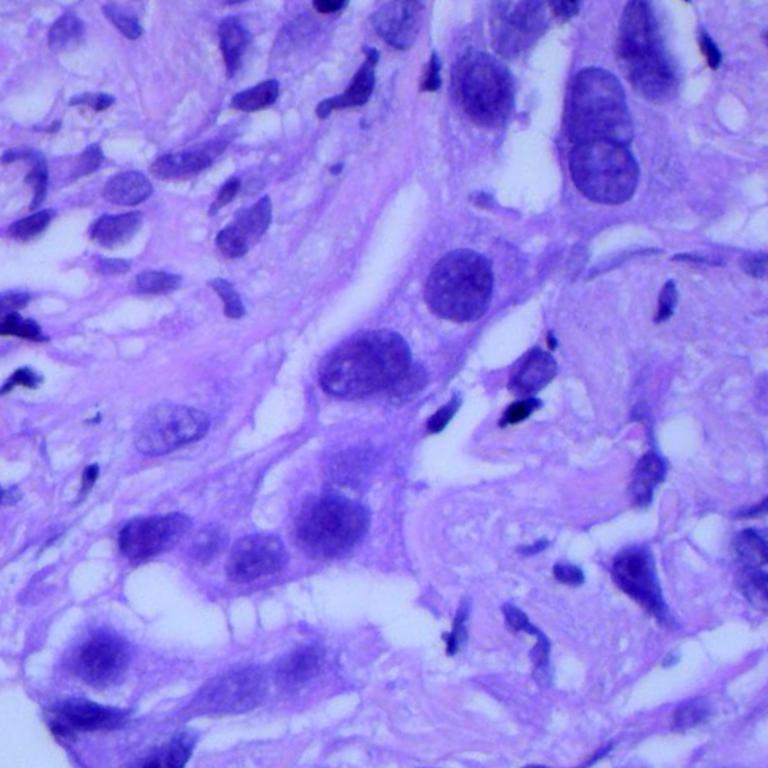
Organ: lung
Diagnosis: adenocarcinomas